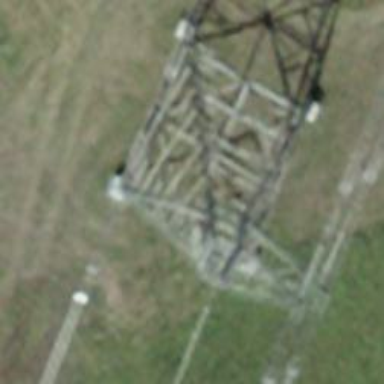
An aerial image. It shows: Towering power structure.